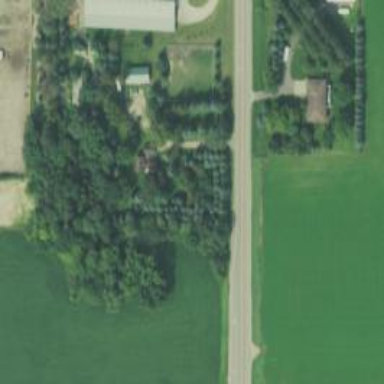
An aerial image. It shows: Driveway leading to service road.